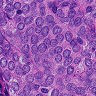
Metastatic tissue present: yes